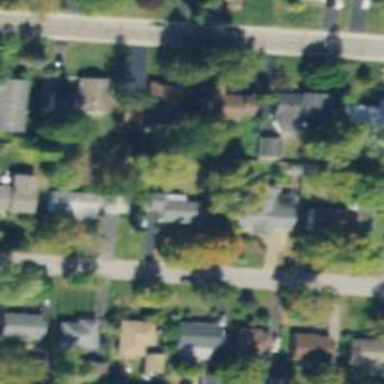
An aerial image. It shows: Neighborhood.